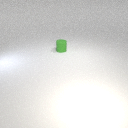
small green rubber cylinder